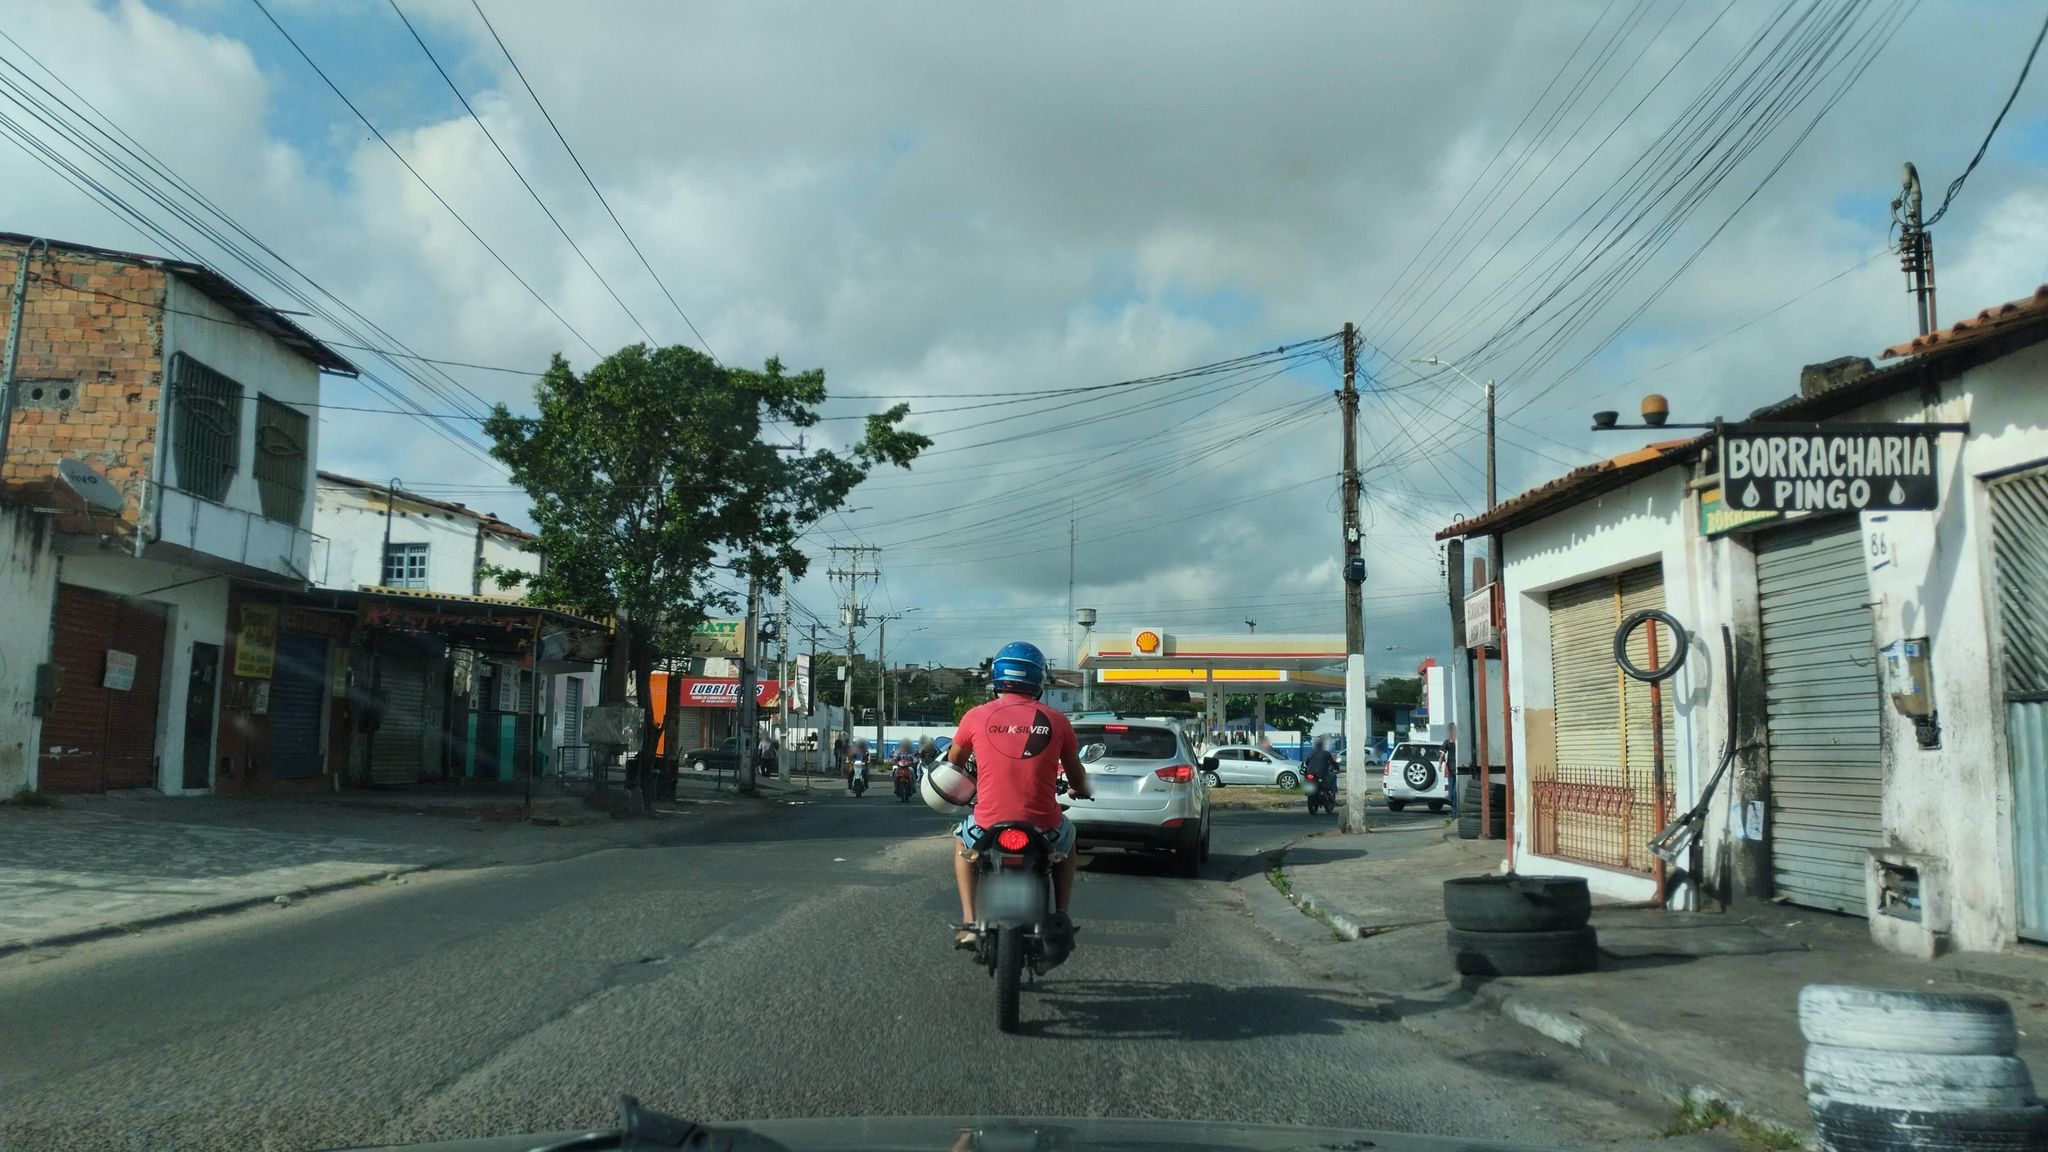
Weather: clear
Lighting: day
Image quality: good
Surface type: driving surface
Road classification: primary
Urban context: urban centre
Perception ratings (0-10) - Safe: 2.07, Lively: 5.53, Beautiful: 1.25, Boring: 3.64, Depressing: 4.63, Wealthy: 0.6